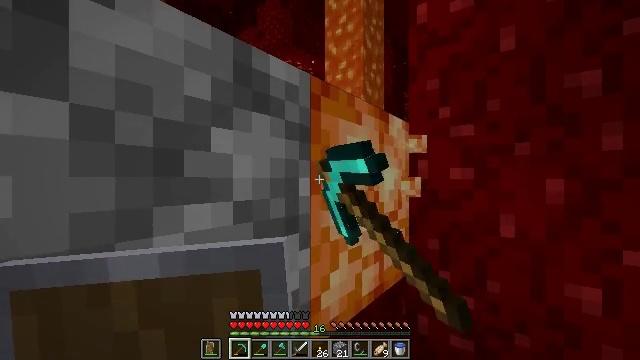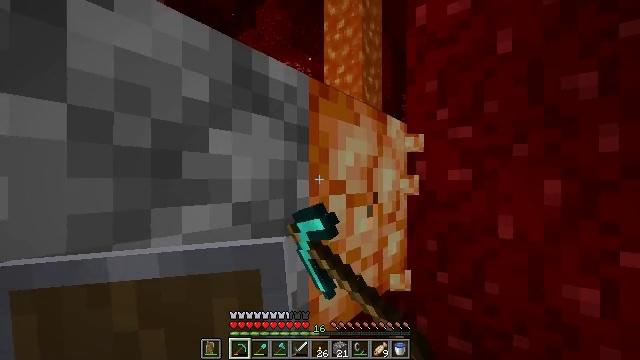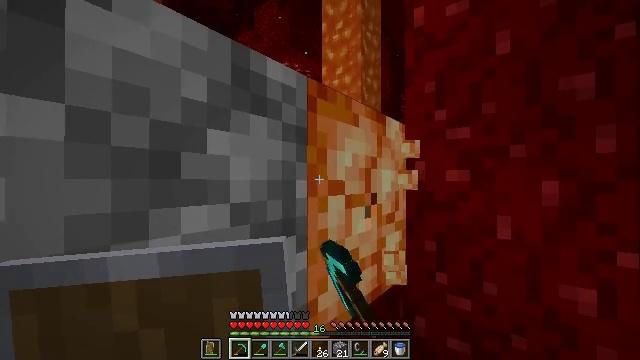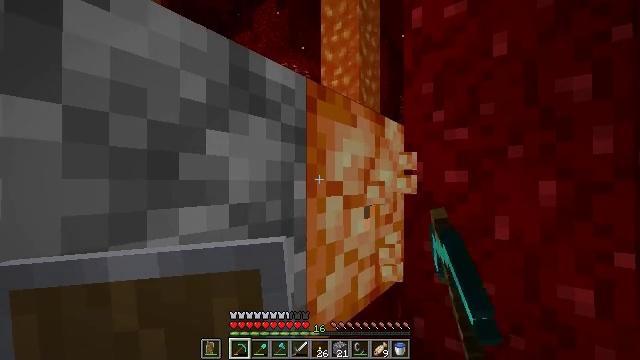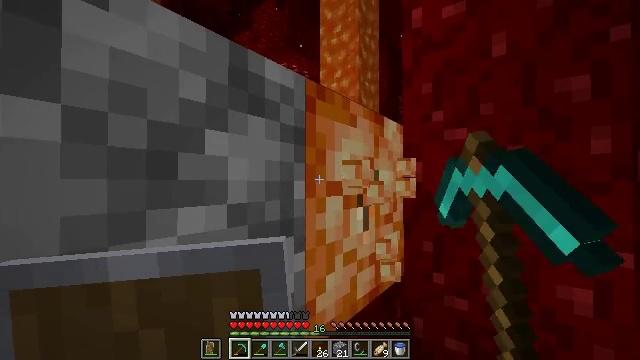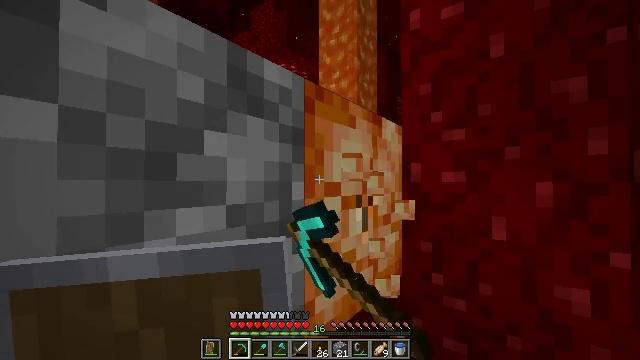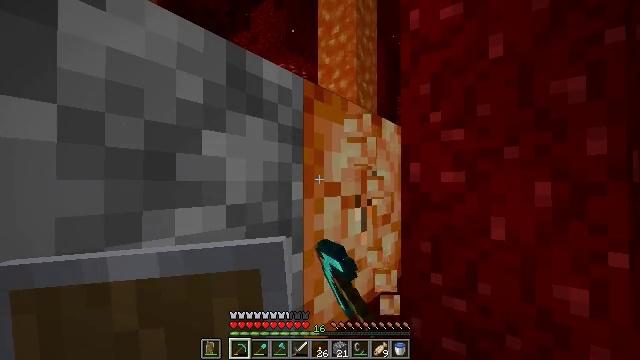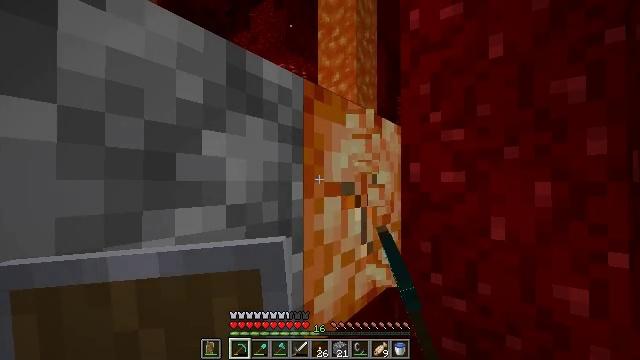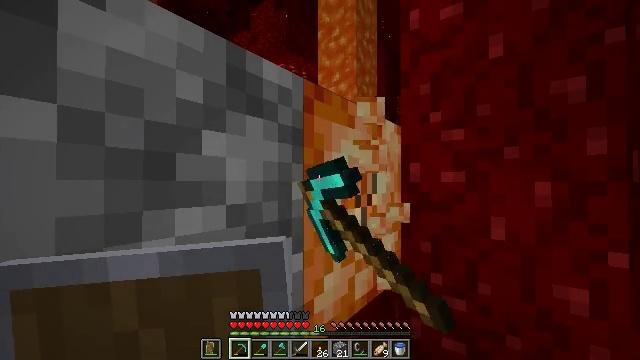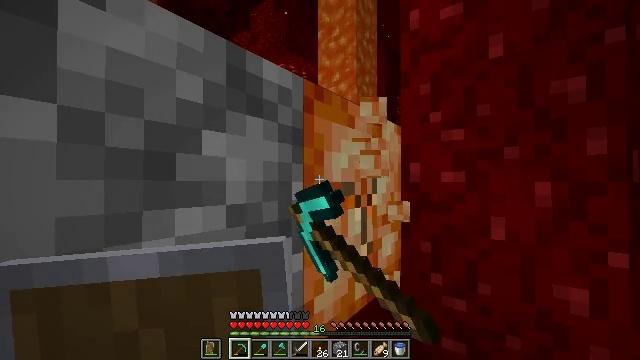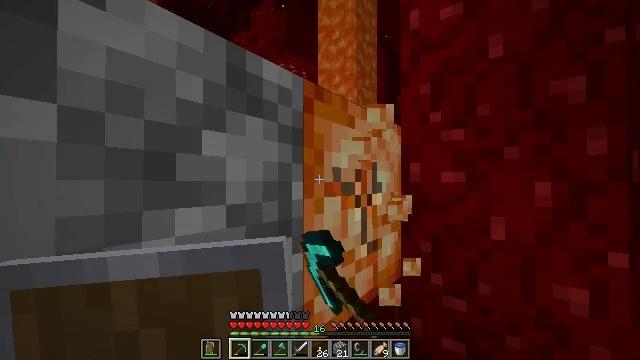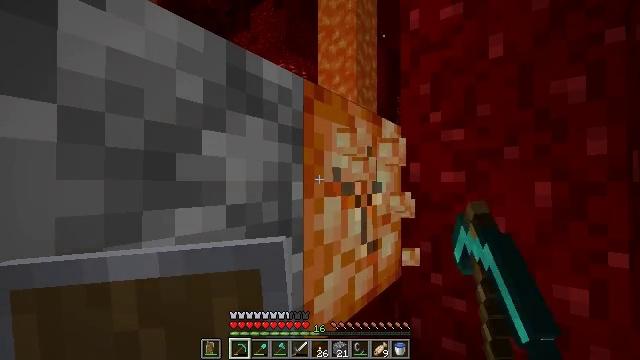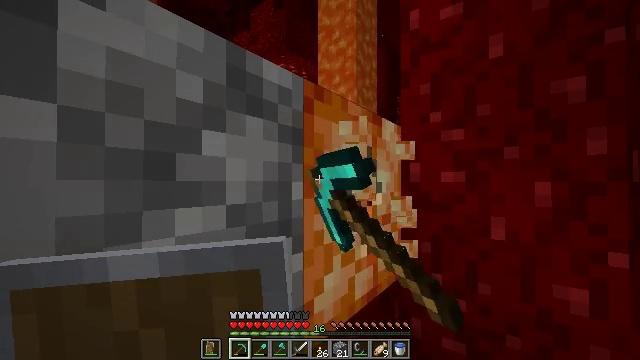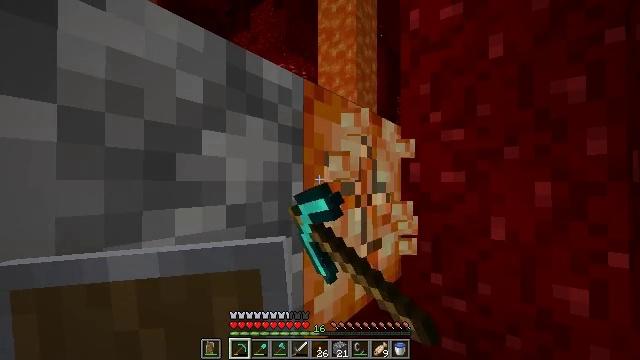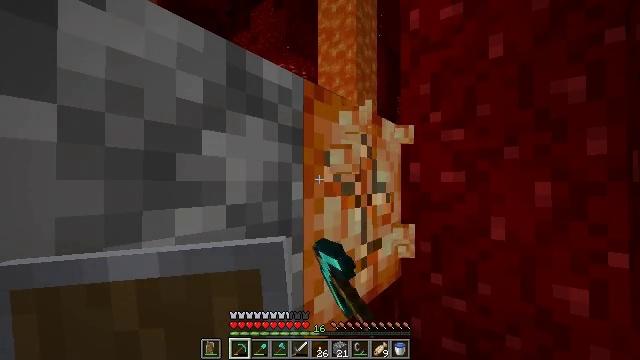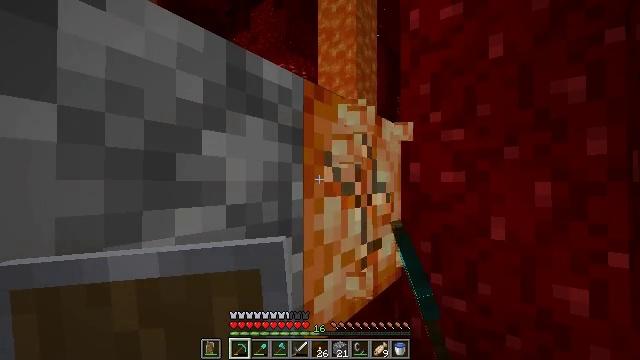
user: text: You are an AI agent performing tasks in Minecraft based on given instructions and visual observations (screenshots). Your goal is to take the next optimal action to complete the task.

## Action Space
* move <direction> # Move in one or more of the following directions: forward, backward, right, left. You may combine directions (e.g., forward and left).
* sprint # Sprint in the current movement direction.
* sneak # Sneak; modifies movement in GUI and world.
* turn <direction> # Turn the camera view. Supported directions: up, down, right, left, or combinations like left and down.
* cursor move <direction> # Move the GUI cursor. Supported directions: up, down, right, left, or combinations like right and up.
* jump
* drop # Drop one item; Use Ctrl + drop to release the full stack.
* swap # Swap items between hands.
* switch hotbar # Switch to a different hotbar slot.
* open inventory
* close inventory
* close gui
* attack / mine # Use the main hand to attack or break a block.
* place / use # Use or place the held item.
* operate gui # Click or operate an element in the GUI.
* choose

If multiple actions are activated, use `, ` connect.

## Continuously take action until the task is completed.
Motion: motion action
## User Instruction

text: Break the glowing shroomlight.
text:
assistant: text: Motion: attack / mine
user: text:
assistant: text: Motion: attack / mine
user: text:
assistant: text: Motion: attack / mine
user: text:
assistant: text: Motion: attack / mine
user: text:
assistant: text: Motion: attack / mine
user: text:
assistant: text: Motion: attack / mine
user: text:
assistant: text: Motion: attack / mine
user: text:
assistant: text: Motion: attack / mine
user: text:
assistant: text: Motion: attack / mine
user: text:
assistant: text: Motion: attack / mine
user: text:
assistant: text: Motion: attack / mine
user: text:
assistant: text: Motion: attack / mine
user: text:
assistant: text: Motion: attack / mine
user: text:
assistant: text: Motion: attack / mine
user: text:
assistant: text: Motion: attack / mine
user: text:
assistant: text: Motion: attack / mine
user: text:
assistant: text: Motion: attack / mine
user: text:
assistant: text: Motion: attack / mine
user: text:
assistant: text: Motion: attack / mine
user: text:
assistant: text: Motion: attack / mine
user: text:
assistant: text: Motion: attack / mine
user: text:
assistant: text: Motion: attack / mine
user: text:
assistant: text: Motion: attack / mine
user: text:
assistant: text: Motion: attack / mine
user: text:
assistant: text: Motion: attack / mine
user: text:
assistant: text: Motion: attack / mine
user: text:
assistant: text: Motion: attack / mine
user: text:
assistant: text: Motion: attack / mine
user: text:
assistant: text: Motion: attack / mine
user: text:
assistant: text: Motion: attack / mine